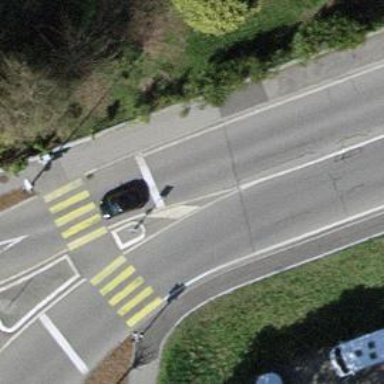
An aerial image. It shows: Road with traffic signals.